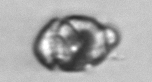
Label: Proterythropsis